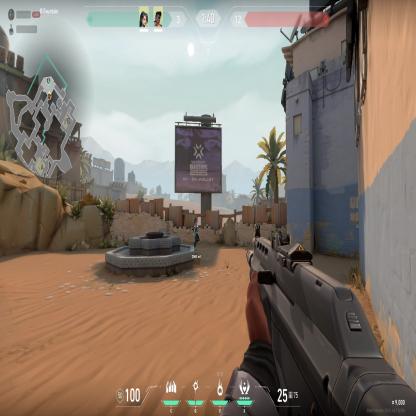
Label: teammate